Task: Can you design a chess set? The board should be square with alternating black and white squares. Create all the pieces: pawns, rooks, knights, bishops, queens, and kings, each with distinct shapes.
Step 2590:
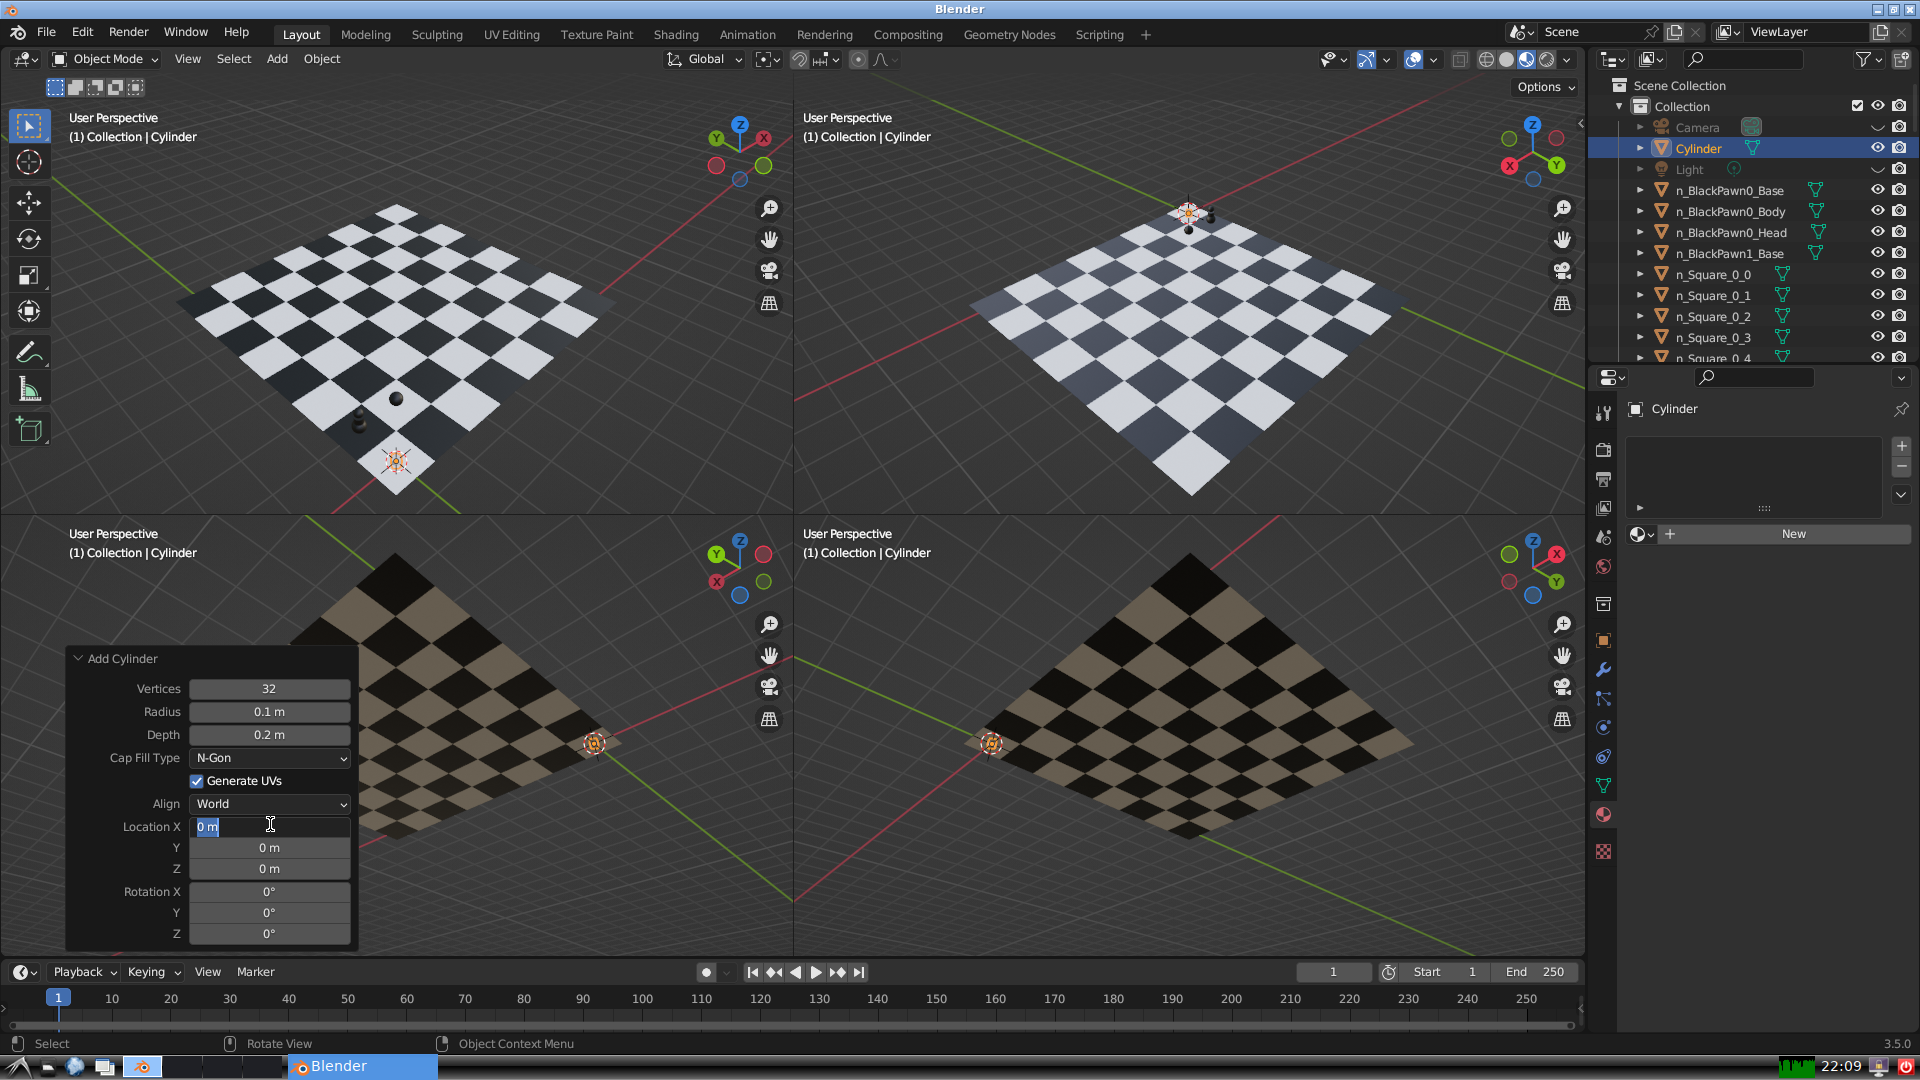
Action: input_text: 1.0